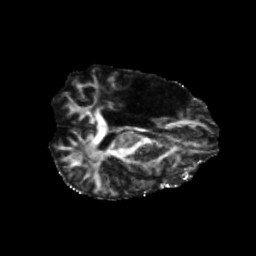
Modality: FA
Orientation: axial
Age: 46
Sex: female
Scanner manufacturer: siemens
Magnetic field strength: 3 T
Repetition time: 5.25 s
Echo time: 0.08 s